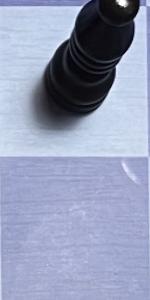
Label: Empty